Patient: sex M, age 71
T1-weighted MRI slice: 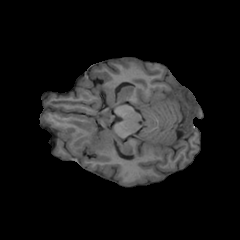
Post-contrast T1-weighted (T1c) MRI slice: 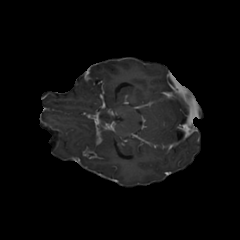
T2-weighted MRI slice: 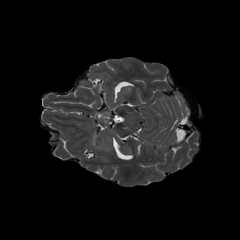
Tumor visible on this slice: yes
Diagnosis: Glioblastoma, IDH-wildtype
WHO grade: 4